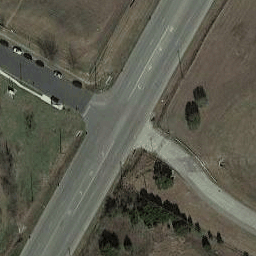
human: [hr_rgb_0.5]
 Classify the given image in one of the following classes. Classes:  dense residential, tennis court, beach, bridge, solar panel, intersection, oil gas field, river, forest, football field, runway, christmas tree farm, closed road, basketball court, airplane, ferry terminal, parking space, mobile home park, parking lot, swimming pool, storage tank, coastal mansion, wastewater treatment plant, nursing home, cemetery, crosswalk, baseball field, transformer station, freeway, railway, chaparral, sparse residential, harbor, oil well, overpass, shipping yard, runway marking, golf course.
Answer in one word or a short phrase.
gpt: intersection